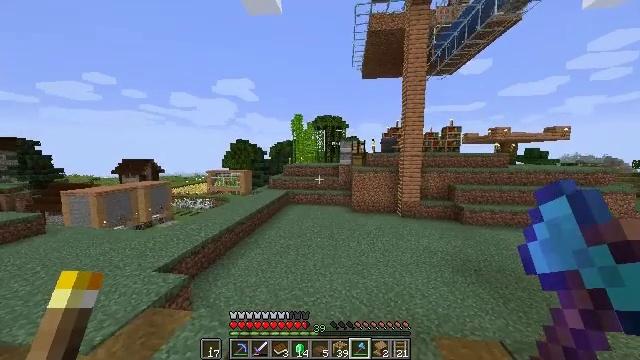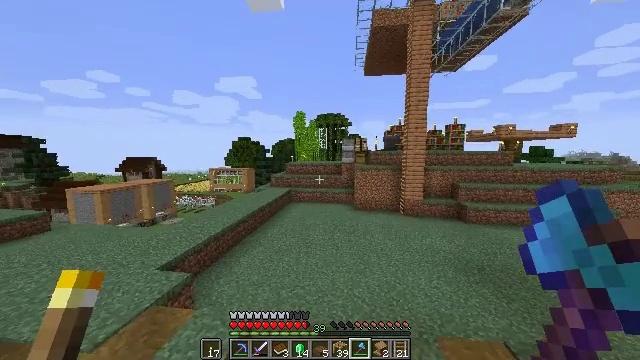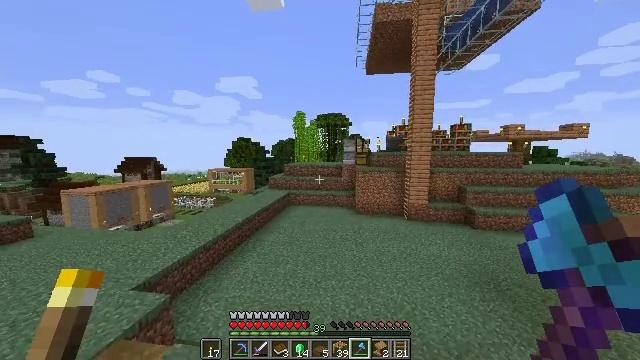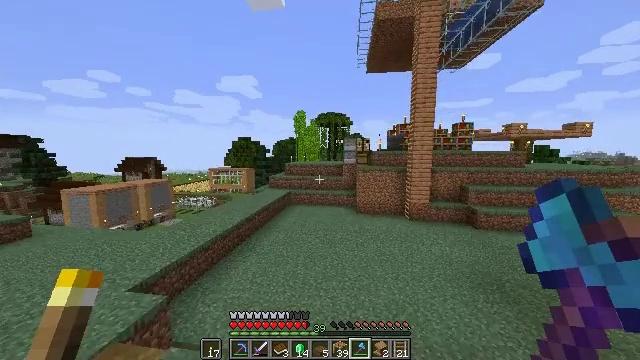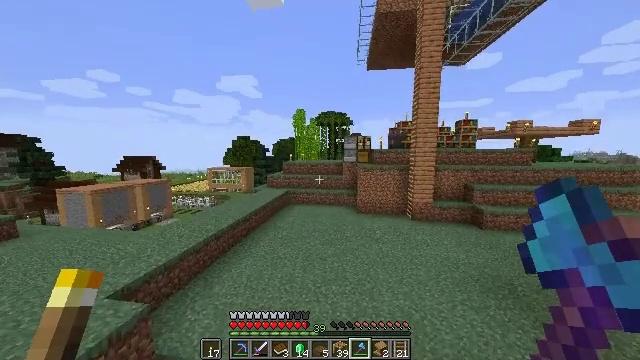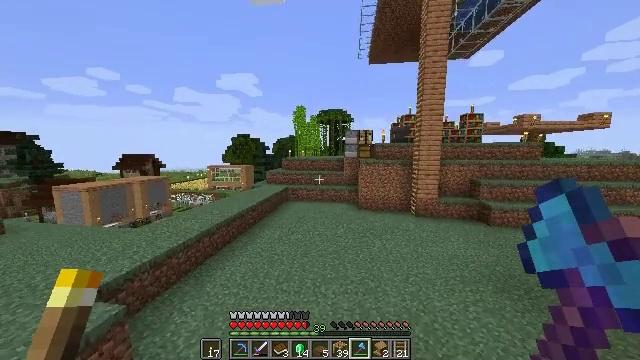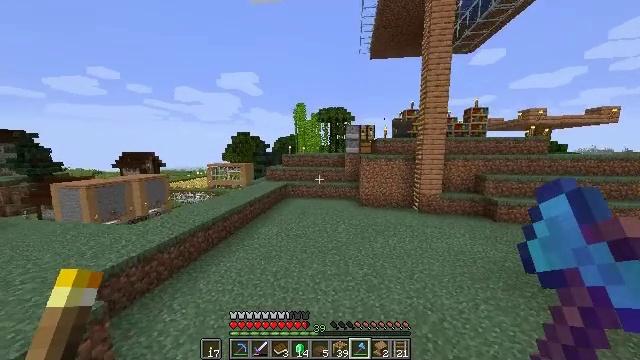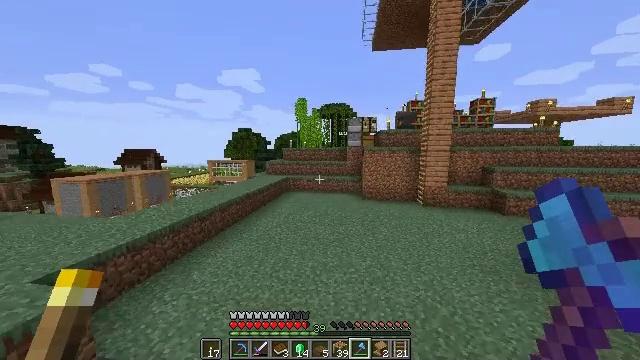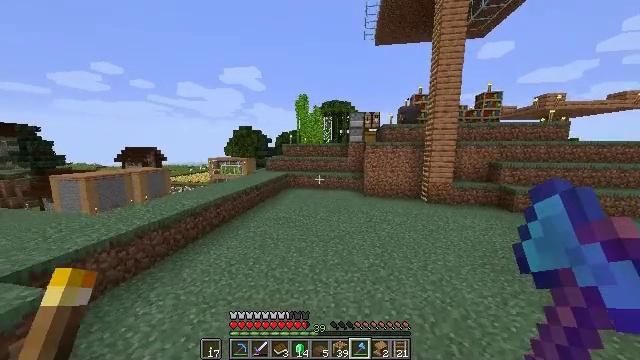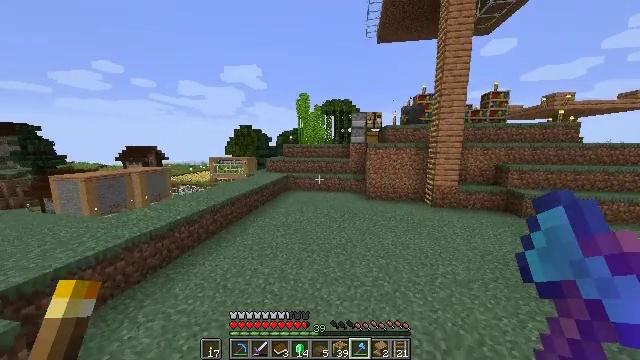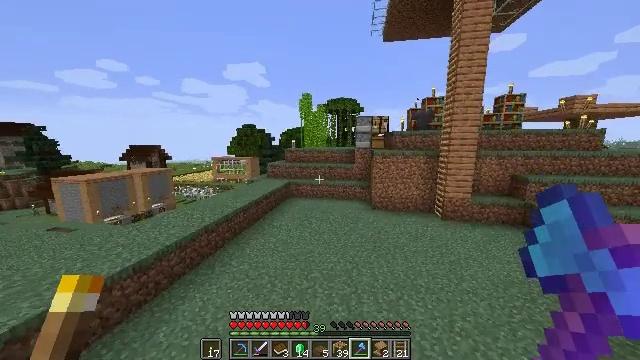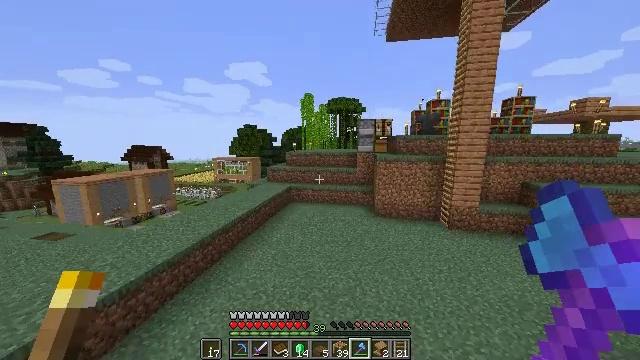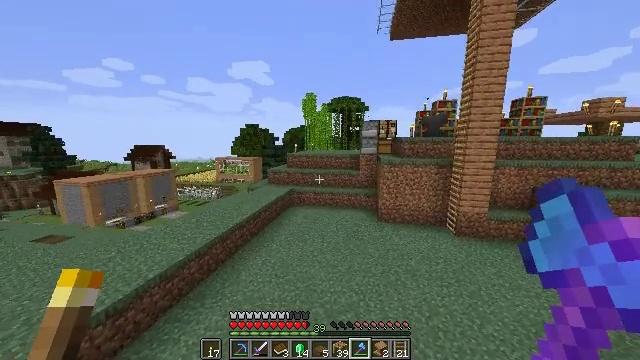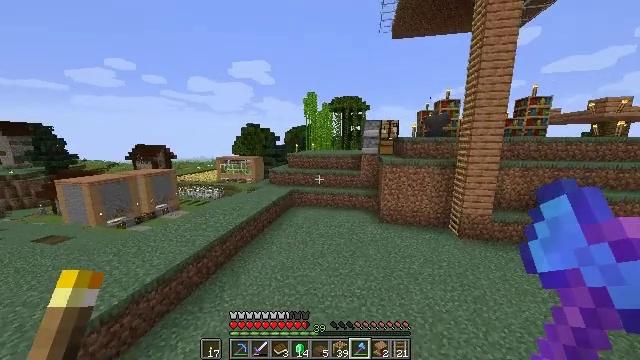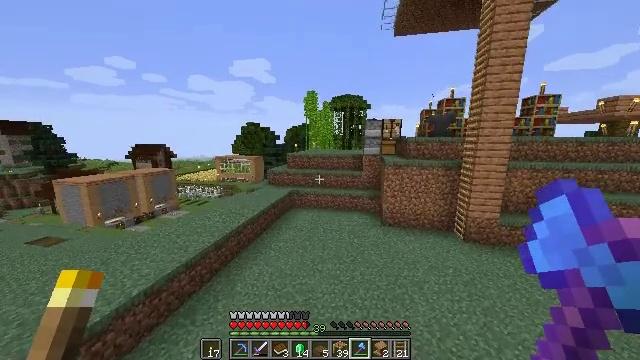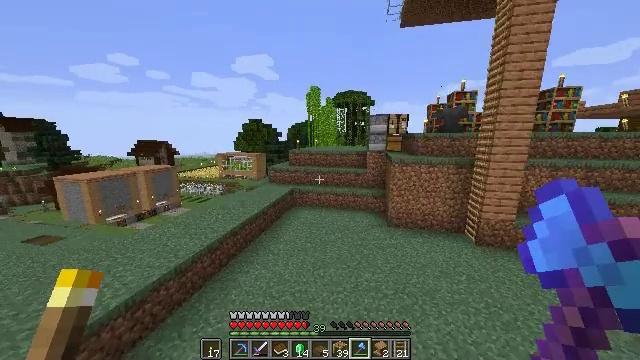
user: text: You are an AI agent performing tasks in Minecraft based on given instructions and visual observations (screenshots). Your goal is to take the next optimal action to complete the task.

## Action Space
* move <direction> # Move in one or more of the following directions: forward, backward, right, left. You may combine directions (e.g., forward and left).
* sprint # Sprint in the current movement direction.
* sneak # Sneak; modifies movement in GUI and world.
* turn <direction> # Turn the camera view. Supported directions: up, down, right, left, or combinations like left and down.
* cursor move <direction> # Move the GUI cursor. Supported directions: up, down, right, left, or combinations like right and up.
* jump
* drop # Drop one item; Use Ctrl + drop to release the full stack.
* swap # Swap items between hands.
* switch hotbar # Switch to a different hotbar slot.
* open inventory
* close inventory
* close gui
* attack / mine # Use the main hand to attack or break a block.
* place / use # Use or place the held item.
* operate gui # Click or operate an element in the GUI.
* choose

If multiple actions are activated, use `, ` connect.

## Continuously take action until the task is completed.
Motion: motion action
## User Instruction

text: Break the spruce slab from a structure.
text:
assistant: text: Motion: move forward, jump
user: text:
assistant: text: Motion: move forward, jump
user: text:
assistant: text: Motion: move forward, jump
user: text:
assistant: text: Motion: move forward, jump
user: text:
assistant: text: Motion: move forward, jump
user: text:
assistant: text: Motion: move forward, sprint, jump
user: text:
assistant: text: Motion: move forward, sprint, jump
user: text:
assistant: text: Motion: move forward, sprint, jump
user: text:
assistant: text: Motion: move forward, sprint, jump
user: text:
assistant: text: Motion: move forward, jump
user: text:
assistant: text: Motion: move forward, jump
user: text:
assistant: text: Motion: move forward, jump
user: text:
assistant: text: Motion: move forward, jump
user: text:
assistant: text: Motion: move forward, jump
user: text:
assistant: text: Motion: move forward, jump
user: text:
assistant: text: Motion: move forward, jump
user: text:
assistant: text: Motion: move forward, sprint, jump
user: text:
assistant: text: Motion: move forward, sprint, jump
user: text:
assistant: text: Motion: move forward, sprint, jump
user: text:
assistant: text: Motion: move forward, jump
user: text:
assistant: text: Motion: move forward, jump
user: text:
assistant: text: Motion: move forward, jump
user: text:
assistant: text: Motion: move forward, jump
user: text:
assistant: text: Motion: move forward, jump
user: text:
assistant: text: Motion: move forward, sprint, jump
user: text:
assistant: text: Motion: move forward, sprint, jump
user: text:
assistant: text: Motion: move forward, sprint, jump
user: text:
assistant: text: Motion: move forward, jump
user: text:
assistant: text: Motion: move forward, jump
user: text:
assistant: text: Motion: move forward, jump